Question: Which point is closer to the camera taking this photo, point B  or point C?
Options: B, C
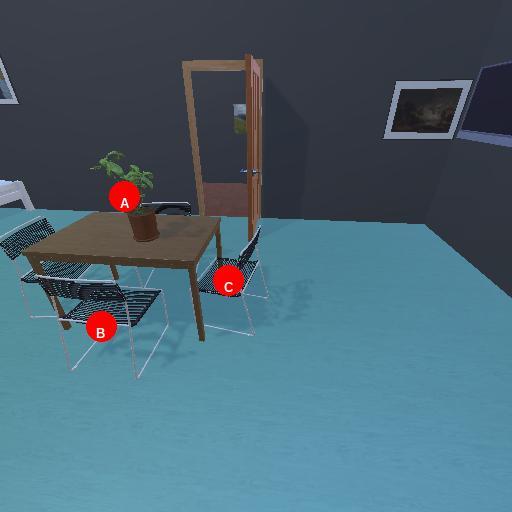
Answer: B